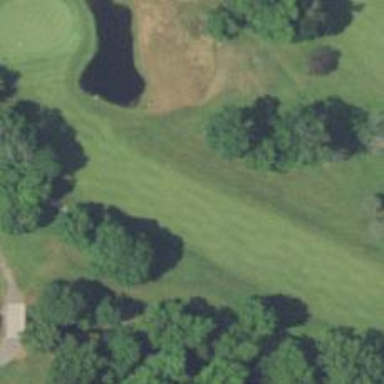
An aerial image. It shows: Golf hole.